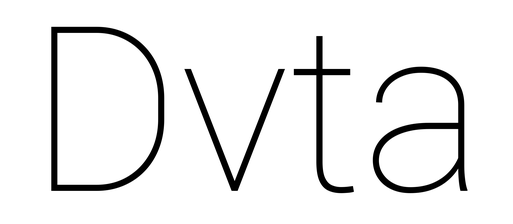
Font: Roboto_Thin